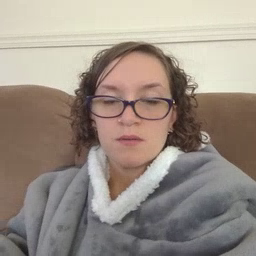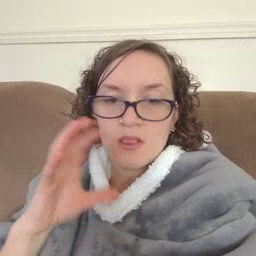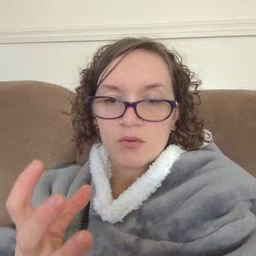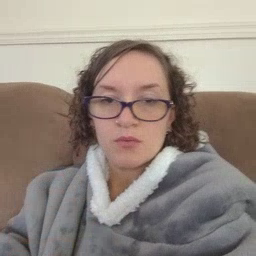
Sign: balloon